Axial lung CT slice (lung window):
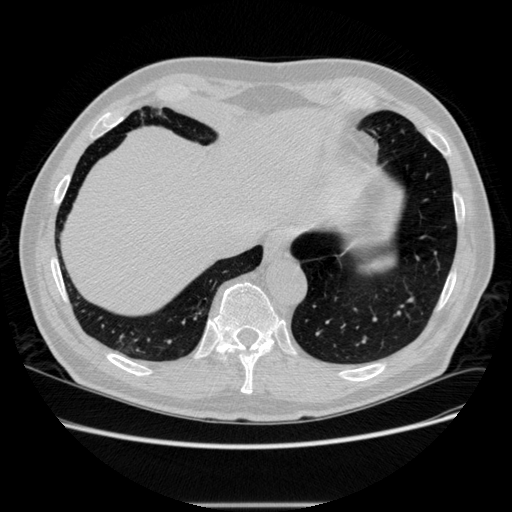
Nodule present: no